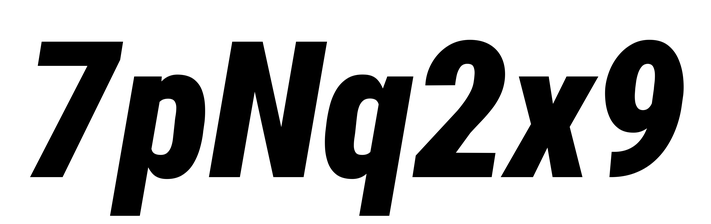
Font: Roboto-Italic_Condensed_Black_Italic